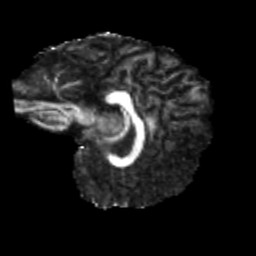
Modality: FA
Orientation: sagittal
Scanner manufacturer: siemens
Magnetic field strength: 3 T
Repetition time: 4 s
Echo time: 0.0594 s